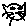
Label: cat